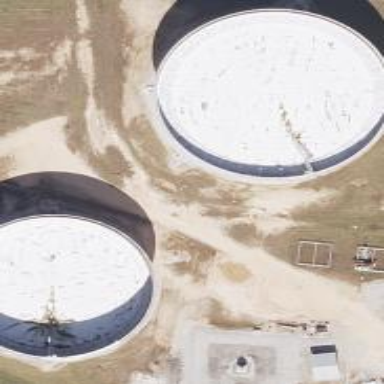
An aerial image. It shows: Storage tank that is man-made.